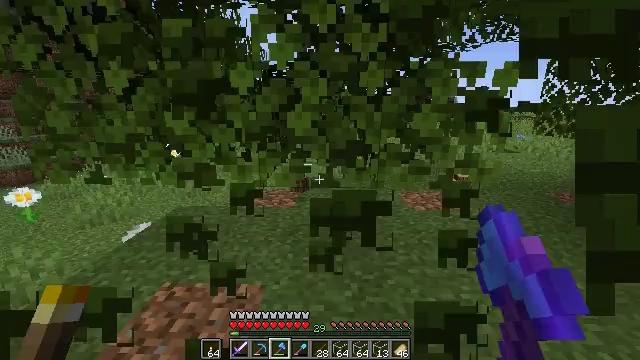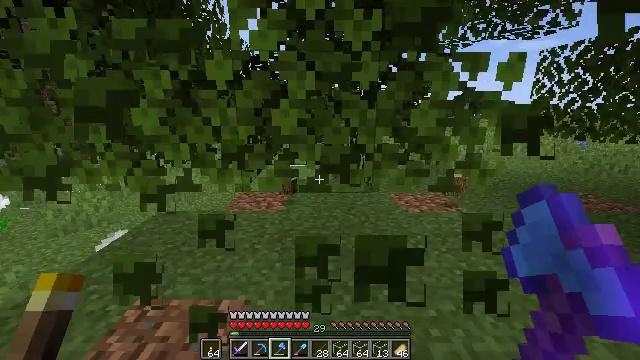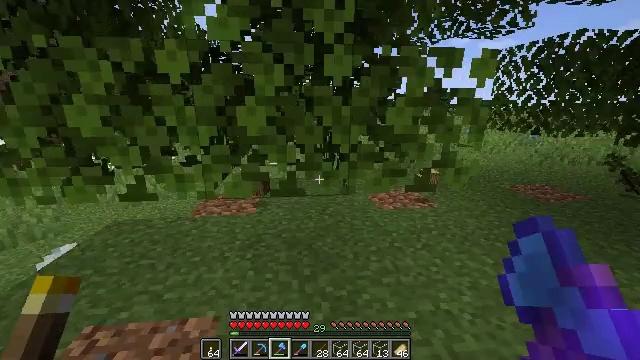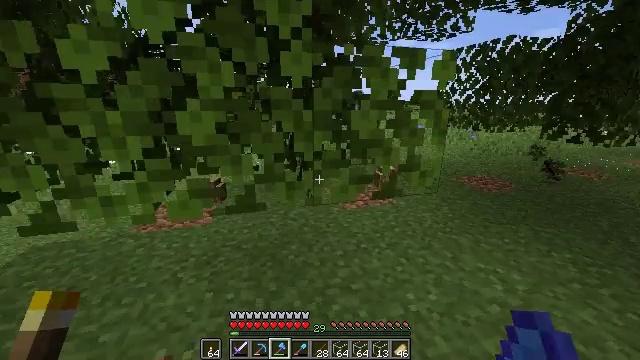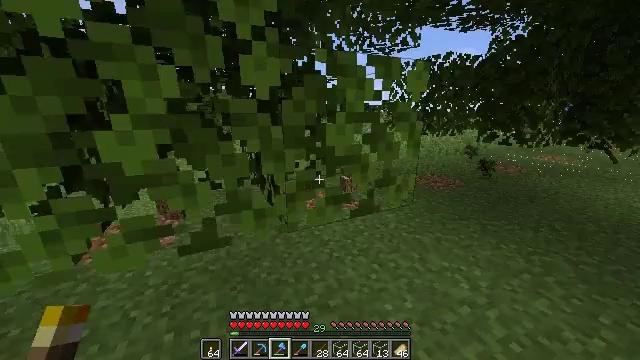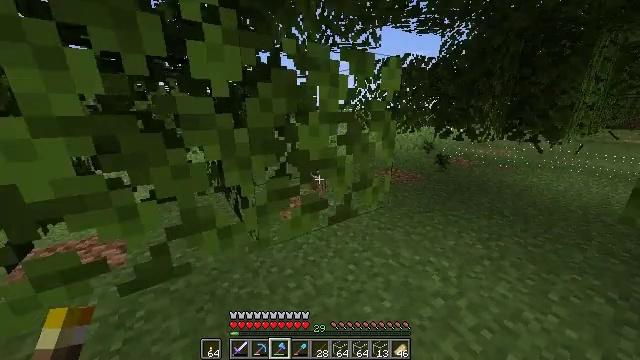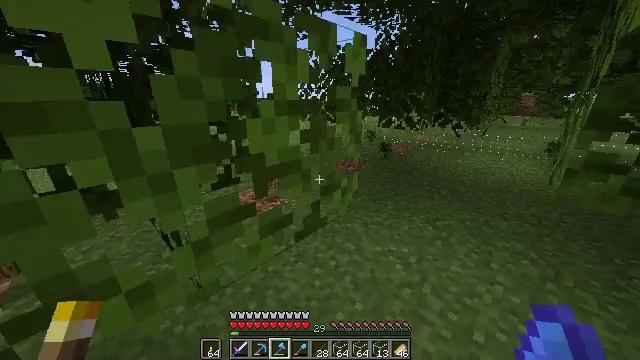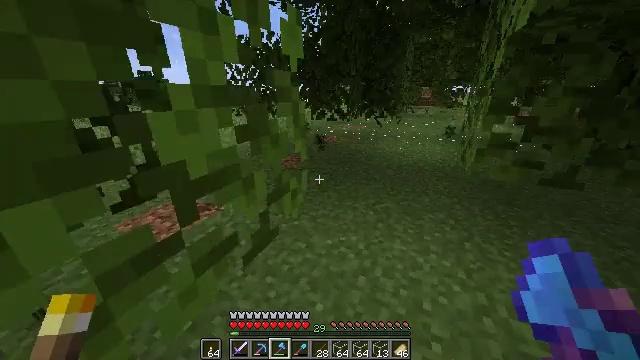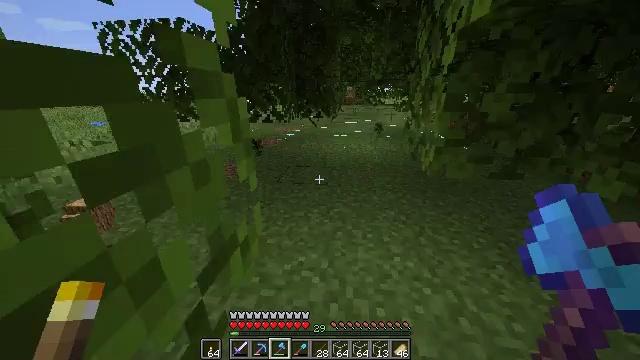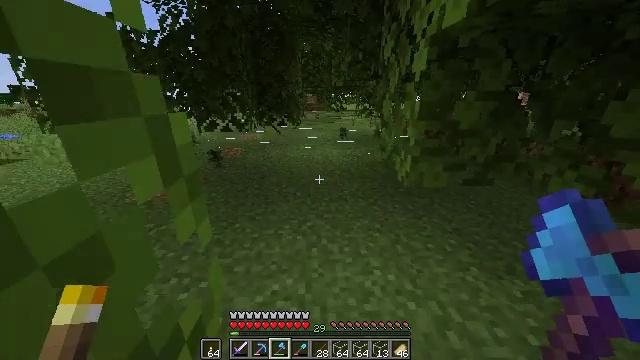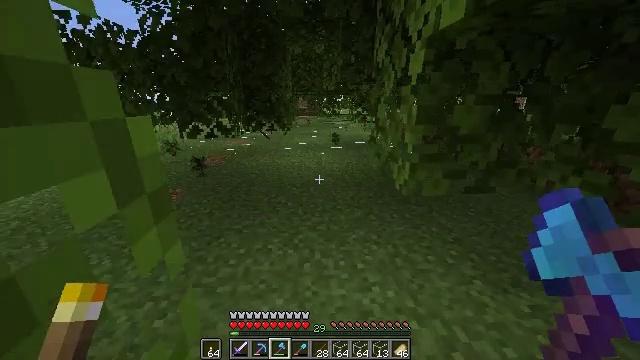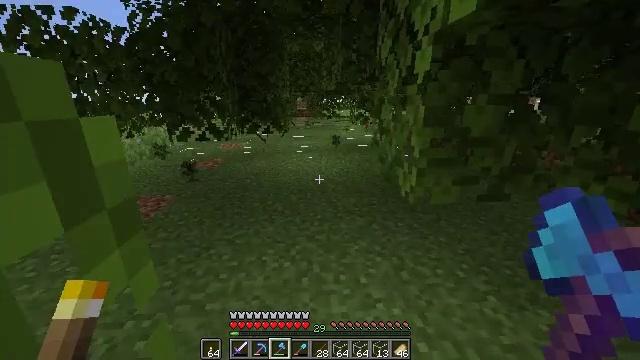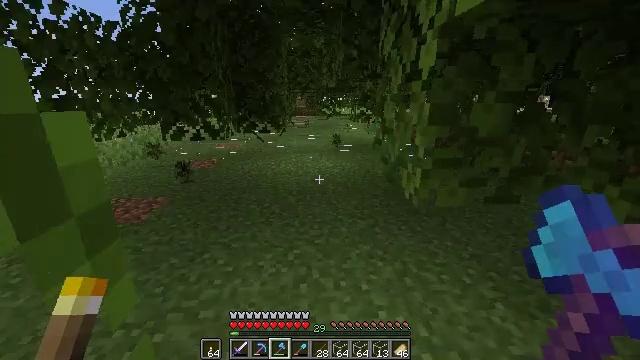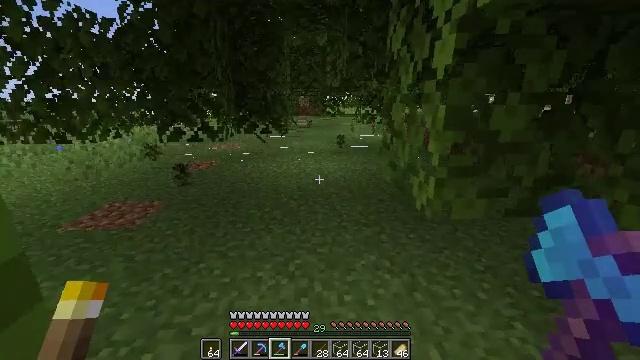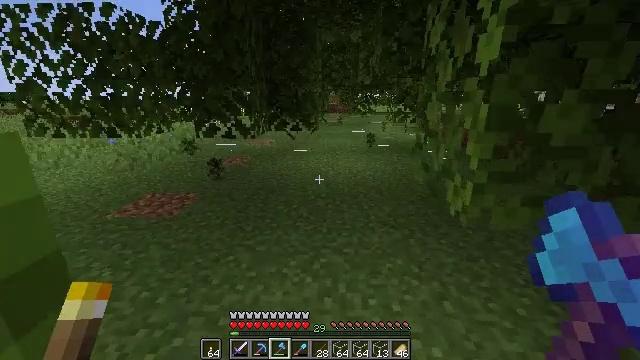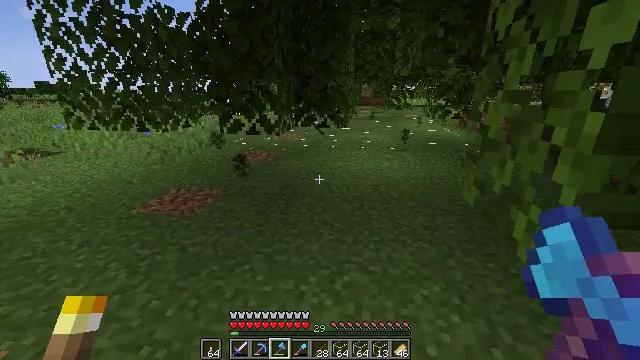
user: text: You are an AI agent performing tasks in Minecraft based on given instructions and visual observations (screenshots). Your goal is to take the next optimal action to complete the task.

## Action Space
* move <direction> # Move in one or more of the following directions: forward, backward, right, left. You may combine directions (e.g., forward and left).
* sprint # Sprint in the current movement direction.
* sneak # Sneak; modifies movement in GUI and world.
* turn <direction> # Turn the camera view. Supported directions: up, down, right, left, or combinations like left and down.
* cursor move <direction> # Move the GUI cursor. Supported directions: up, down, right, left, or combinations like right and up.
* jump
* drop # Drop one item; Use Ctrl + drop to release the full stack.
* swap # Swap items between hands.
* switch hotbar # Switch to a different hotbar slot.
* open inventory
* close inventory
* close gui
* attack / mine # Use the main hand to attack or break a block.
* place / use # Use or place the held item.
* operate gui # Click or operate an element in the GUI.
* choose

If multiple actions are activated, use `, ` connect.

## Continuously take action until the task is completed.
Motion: motion action
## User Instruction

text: Drop a book.
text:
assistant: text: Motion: move forward, turn right
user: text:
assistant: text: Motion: move forward, sprint, turn right
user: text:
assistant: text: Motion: move forward, sprint, turn right
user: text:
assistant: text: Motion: move forward, sprint, turn right
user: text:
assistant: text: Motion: move forward, sprint, turn right
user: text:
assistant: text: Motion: move forward, turn right and down
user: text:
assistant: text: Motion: move forward, turn right and down
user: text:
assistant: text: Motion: move forward, turn right
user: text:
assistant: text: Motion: turn right and up
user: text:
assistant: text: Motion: turn right and up
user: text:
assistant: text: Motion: turn up
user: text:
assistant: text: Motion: no_op
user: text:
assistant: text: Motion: move forward
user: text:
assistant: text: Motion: move forward, turn left
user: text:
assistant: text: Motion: move forward, turn left and down
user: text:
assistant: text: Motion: move forward, turn left
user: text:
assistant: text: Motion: move forward
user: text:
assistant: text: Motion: move forward, sprint, turn right
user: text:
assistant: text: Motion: move forward, sprint, turn right
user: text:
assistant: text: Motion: move forward, turn right
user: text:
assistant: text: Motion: move forward, turn right
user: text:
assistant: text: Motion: move forward, turn right
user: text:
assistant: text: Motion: move forward
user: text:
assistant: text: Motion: move forward
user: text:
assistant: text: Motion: move forward
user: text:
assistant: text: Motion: move forward, turn left
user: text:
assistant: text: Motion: move forward, sprint, turn left
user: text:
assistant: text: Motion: move forward, sprint, turn left
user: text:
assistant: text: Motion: move forward, sprint, turn left
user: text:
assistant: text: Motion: move forward, sprint